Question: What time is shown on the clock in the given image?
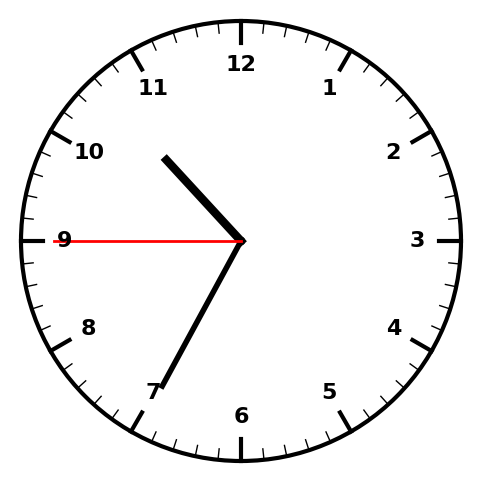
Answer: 10:34:45